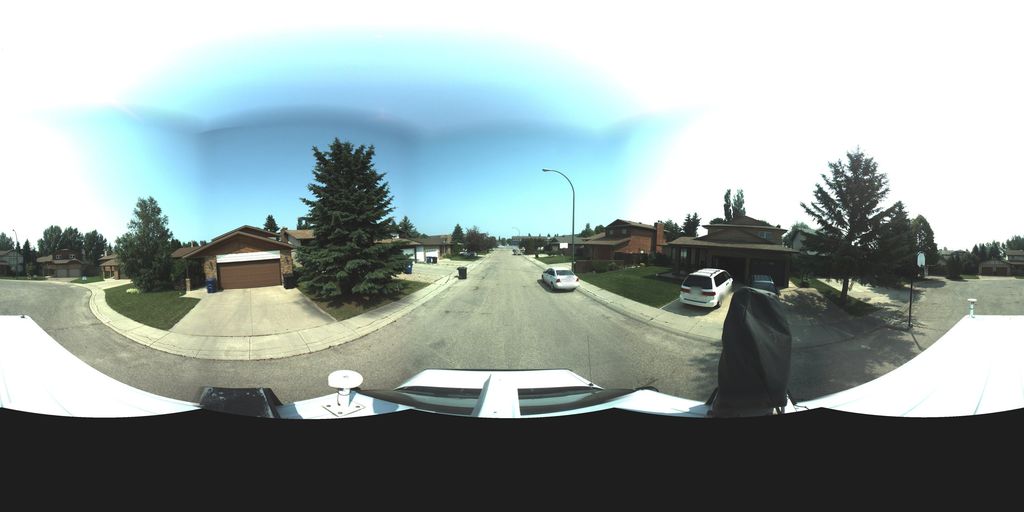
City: saskatoon